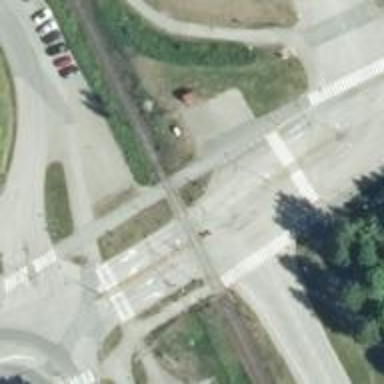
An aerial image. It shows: Railway level crossing.